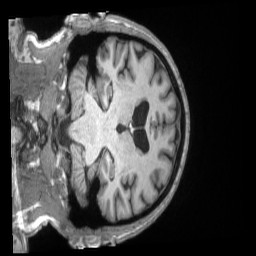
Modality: T1w
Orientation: coronal
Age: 65
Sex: male
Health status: ill
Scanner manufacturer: siemens
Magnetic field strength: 3 T
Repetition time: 2.2 s
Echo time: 0.00157 s